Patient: sex F, age 75
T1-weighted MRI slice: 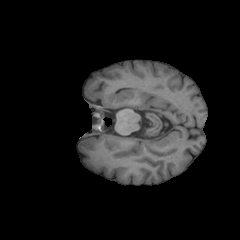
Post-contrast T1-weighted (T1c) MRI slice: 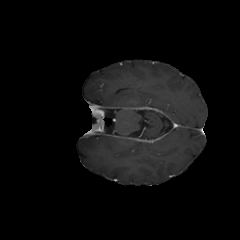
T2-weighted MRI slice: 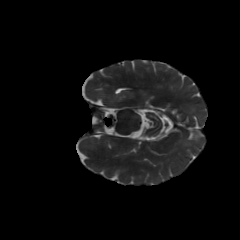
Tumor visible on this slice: no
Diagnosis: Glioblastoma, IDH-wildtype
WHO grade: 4